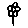
Label: flower